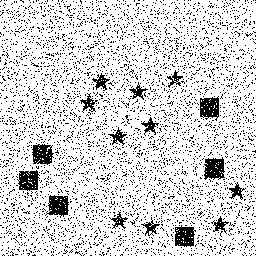
Squares: 6
Triangles: 0
Stars: 10
Total shapes: 16